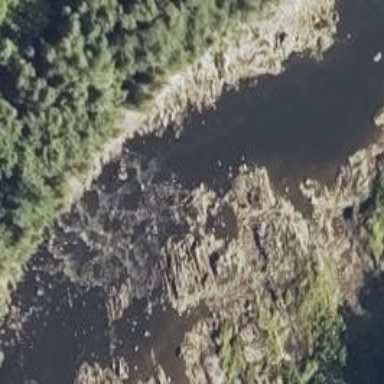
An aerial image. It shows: Scene featuring rapids in waterway.